Field crop: tomato
Growth stage: 1
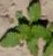
Species: solanum